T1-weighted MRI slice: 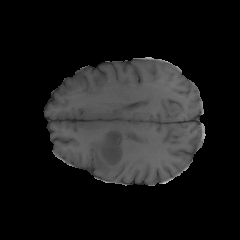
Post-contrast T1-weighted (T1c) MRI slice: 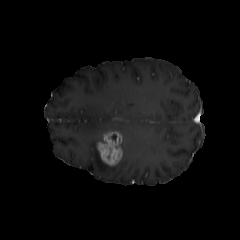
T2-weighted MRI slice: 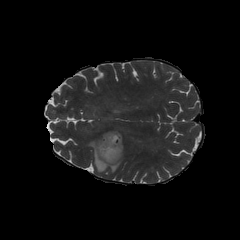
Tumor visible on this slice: yes